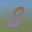
Label: 8